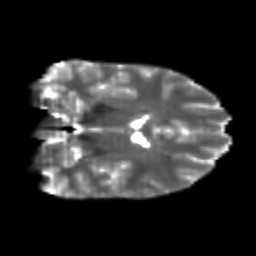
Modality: T2w
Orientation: coronal
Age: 22
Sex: female
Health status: healthy
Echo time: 0.074 s